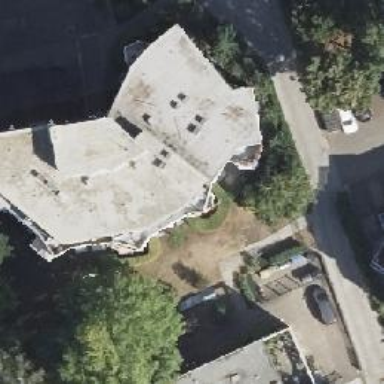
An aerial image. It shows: Part of building is shown in the image.